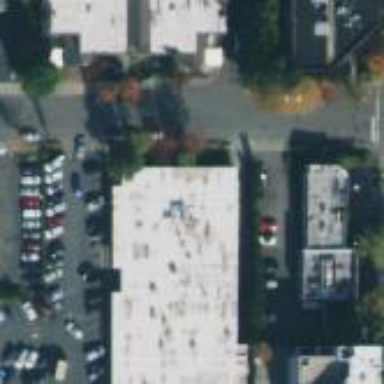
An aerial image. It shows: Commercial area.